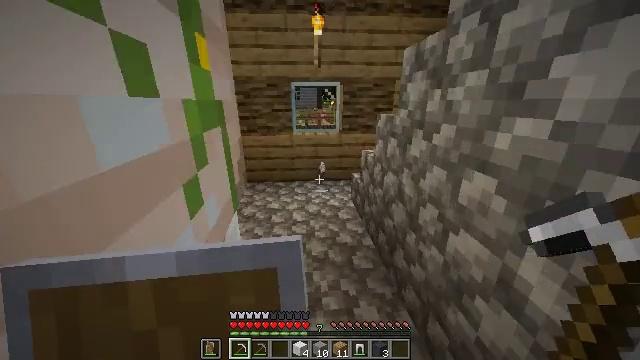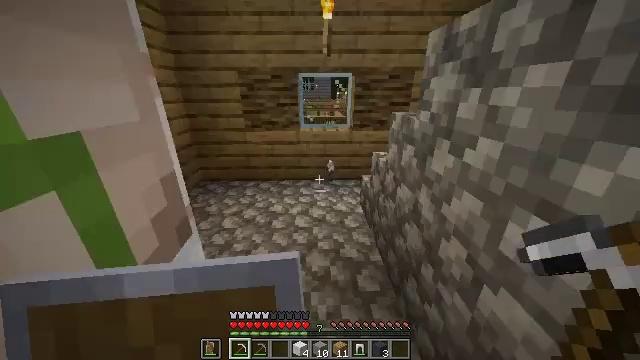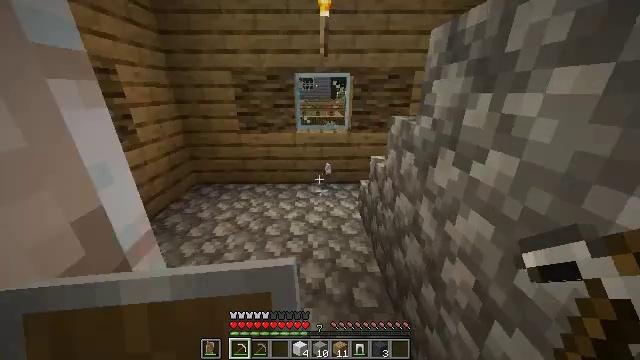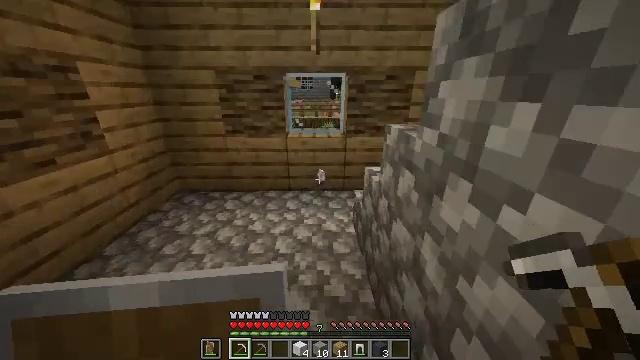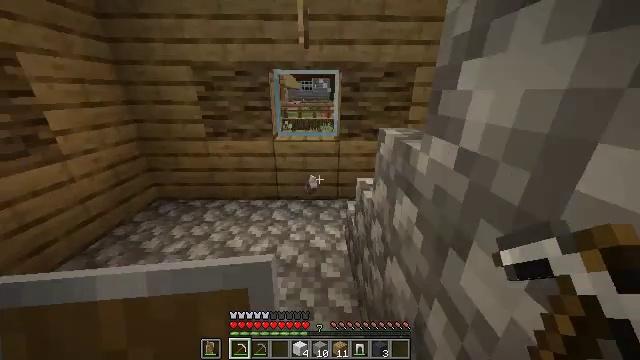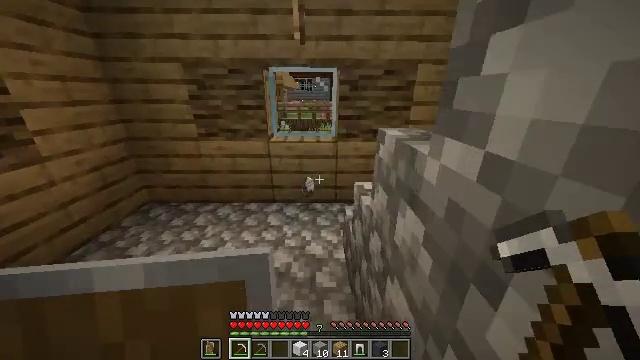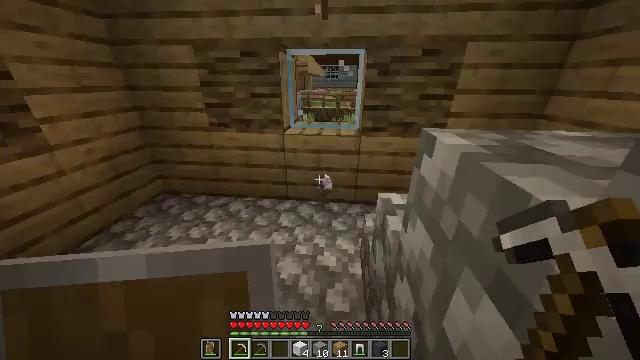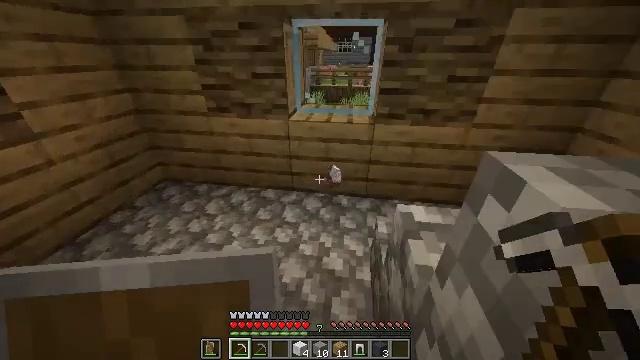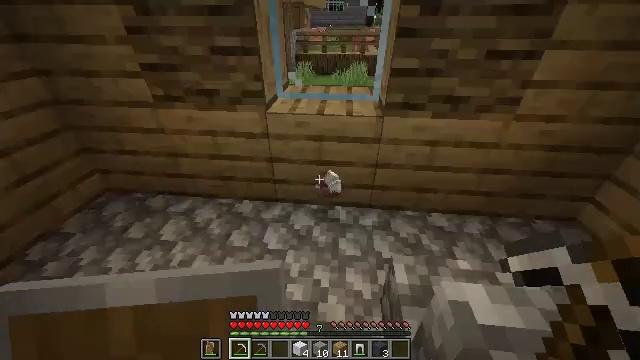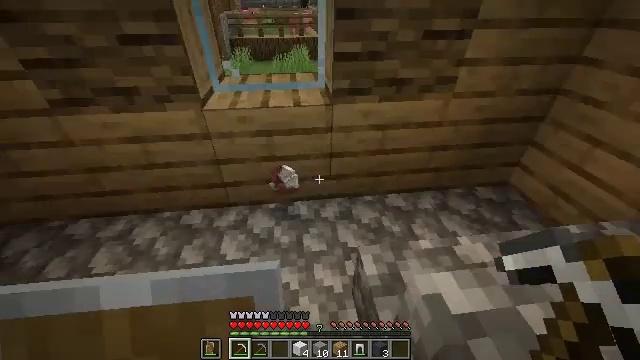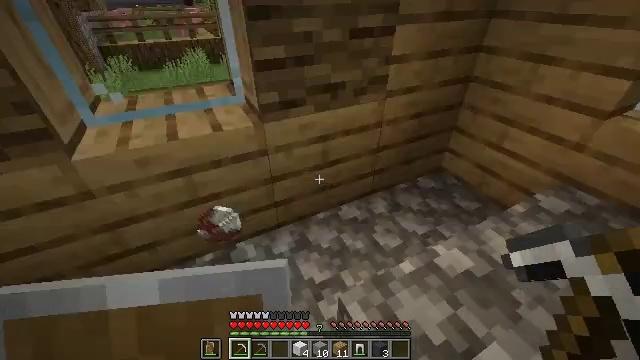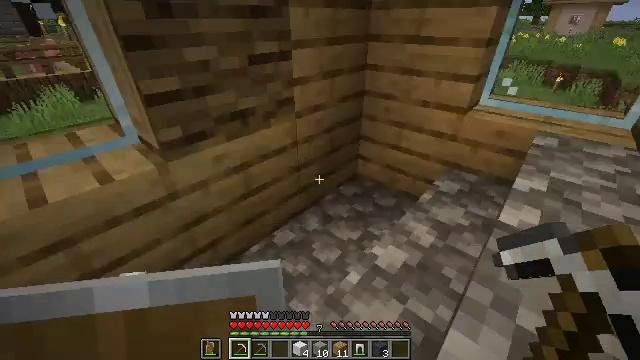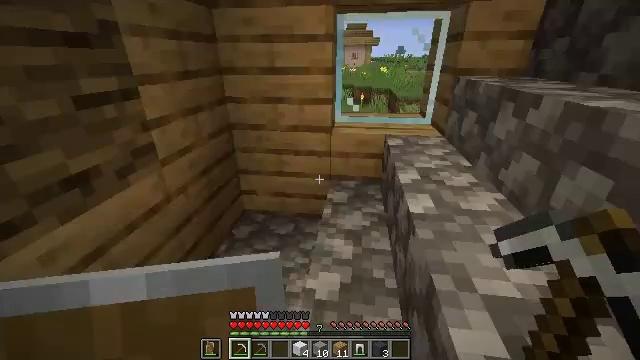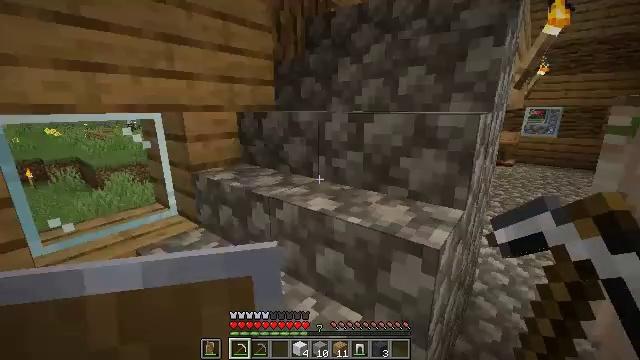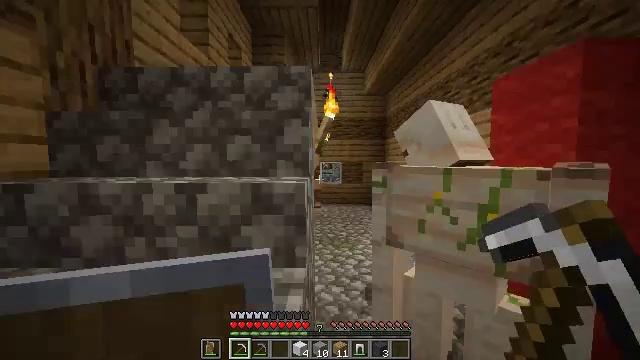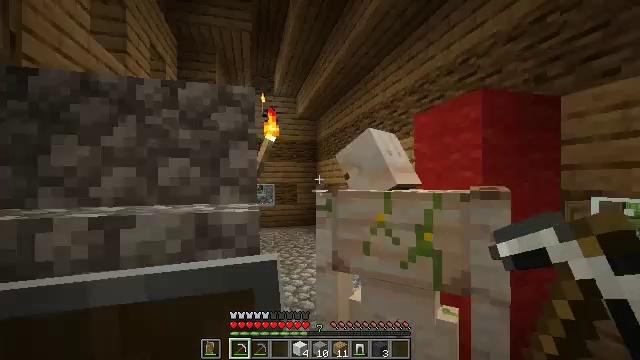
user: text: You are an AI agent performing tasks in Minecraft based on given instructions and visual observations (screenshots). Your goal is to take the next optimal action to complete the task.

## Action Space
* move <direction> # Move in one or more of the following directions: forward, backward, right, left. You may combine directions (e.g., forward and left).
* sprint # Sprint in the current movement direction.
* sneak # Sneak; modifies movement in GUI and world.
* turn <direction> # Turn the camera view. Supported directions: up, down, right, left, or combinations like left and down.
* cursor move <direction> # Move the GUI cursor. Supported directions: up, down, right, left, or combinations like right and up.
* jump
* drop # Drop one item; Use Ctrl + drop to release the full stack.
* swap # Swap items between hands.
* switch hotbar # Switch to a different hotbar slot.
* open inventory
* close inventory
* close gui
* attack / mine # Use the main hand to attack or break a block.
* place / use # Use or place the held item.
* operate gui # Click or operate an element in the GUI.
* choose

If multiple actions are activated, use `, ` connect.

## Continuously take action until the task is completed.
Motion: motion action
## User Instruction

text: Remove the red wool from its place.
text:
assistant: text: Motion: move forward, sprint, turn left and down
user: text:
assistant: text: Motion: move forward, sprint
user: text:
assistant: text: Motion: move forward
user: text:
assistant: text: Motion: move forward
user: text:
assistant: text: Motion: move forward
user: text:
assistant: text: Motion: move forward, turn left and down
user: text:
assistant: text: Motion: move forward, turn left and down
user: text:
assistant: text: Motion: move forward, turn right and down
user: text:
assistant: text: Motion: move forward, turn right and down
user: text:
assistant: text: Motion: move forward and move left, turn right
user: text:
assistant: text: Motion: move forward and move left, turn right and up
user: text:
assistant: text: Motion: move forward and move left, turn right and up
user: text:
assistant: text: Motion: move forward and move left, turn right and up
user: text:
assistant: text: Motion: move forward and move left, turn right and up
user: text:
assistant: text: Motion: move forward and move left, turn right and up
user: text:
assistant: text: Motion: move left
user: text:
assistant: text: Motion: move left, turn right and down
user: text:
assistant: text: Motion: turn right
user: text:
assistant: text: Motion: no_op
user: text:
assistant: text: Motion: no_op
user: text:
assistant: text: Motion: no_op
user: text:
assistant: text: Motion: turn right and down
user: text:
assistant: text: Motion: move forward, turn right and down
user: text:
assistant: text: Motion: move forward, turn right and down
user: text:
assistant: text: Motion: move forward and move left
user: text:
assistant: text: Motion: move forward and move left
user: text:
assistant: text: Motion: move forward and move left
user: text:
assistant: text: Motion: move forward and move left
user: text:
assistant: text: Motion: move forward and move left
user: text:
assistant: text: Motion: move forward and move left, turn left